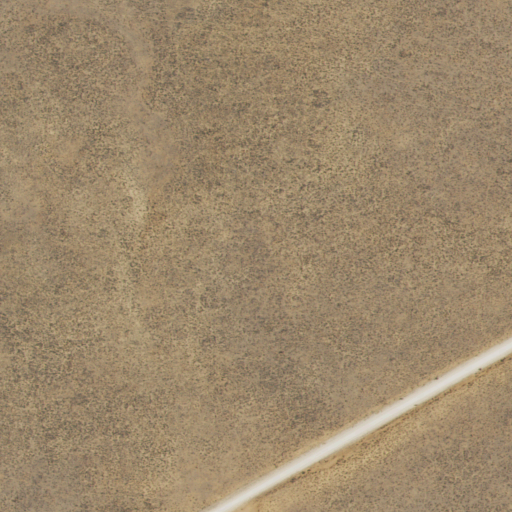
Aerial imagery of valley in New Mexico named Shallow Well Draw containing only shrub